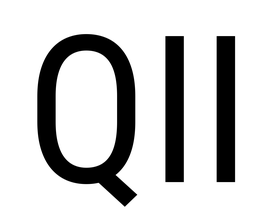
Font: Roboto_Condensed_Regular